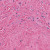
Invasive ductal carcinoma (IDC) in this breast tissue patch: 0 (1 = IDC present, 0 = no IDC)